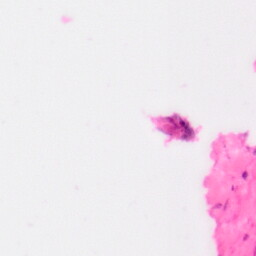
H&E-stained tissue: Colon